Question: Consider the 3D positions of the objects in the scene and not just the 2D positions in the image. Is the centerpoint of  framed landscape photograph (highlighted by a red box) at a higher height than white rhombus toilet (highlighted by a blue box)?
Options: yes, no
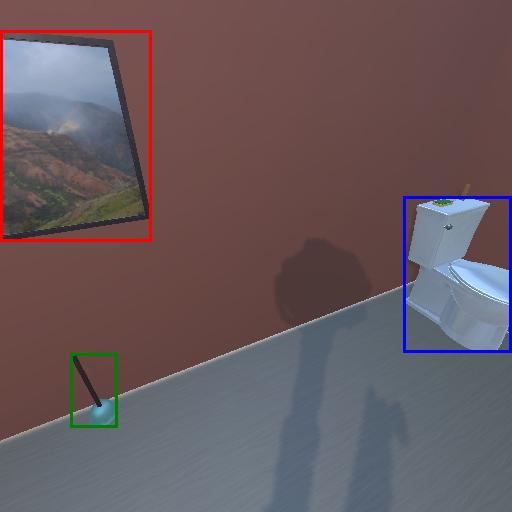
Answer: yes